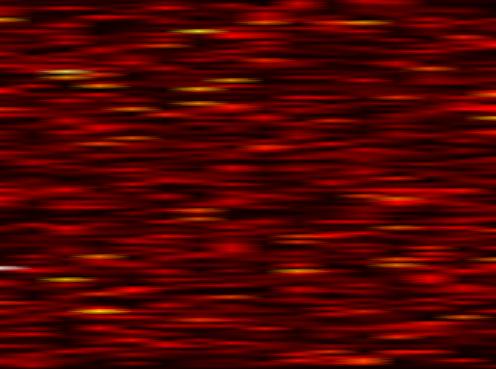
Label: UFMC